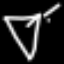
Label: diamond